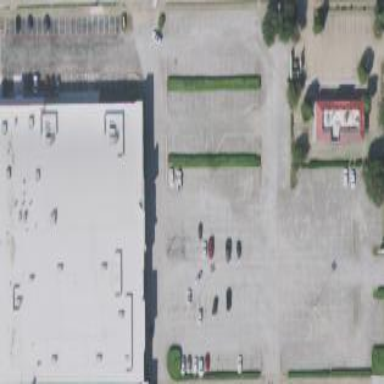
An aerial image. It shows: Parking area with surface.